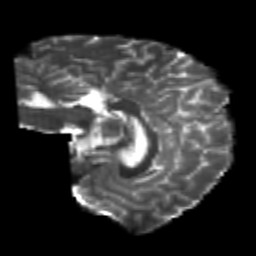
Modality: T2w
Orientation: sagittal
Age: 18
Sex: male
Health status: healthy
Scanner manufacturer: philips
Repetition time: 7.477 s
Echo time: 0.08753 s